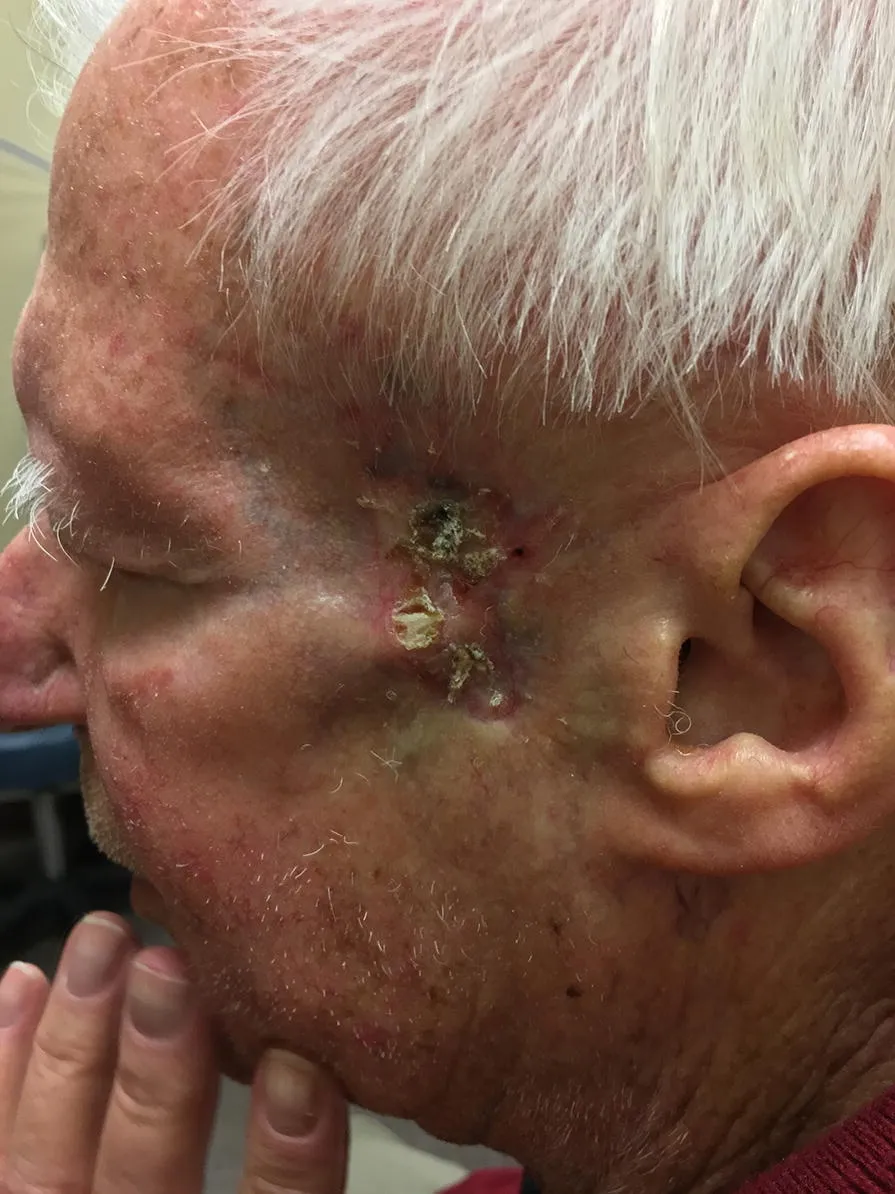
Clinical appearance of the tumor following surgical debulking and 6 months of lapatinib and nivolumab therapy.
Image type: medical_photograph (skin_photograph)